Question: I'm trying to build a report with asp.net report.
If you check this image:

I'm showing a table with tickets and charge. The charge column has these value:
'''
=Fields!Charge.Value
'''
What I want to achieve is only to show the charge value if the ticket value is not null. So as you see in the image, there are 4 tickets visible and I want to show the charge only for those four tickets not all the charges.
Any idea how we can achieve that?
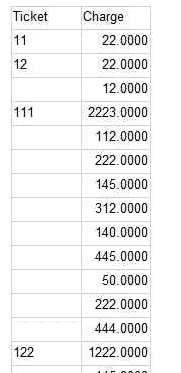
Answer: You can use something like the following in the charge column
'''
=IIF(IsNothing(Fields!Ticket.Value), "", Fields!Charge.Value)
'''
It should have worked otherwise you can try Fields!Ticket.Value == "" or Fields!Ticket.Value.ToString() == ""